Interaction volume radius: 10 \u00c5
Interaction volume height: 10 \u00c5
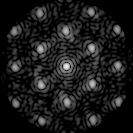
Disorder parameter: 0.2605